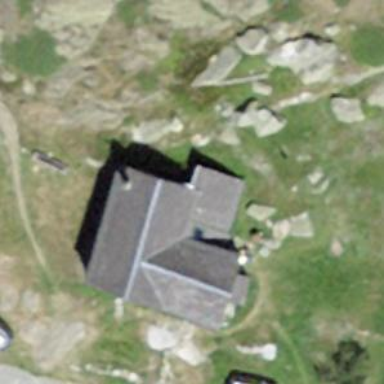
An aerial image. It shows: Simple house.